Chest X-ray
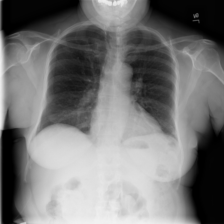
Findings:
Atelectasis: negative
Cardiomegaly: negative
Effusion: negative
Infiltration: negative
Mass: negative
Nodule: negative
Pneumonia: negative
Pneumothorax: negative
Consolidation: negative
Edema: negative
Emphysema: negative
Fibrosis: negative
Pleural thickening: negative
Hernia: negative